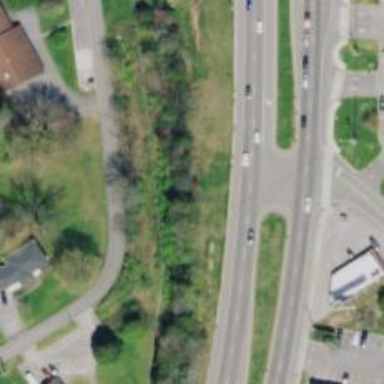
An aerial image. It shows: Primary link highway.